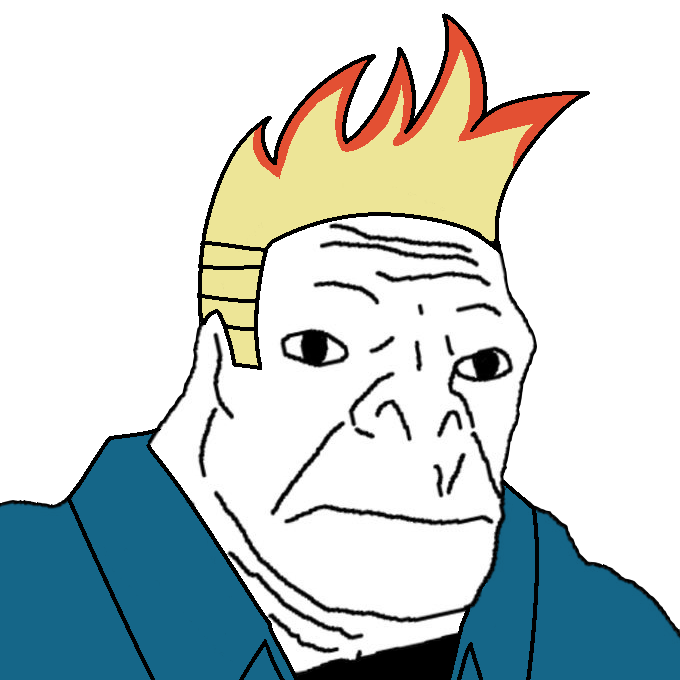
Label: 5_Craig